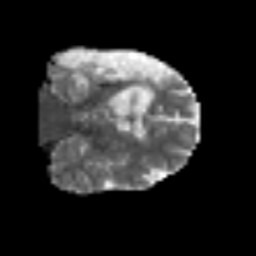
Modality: MD
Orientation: coronal
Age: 50
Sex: male
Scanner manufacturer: siemens
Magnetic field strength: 3 T
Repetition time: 6.1 s
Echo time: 0.101 s